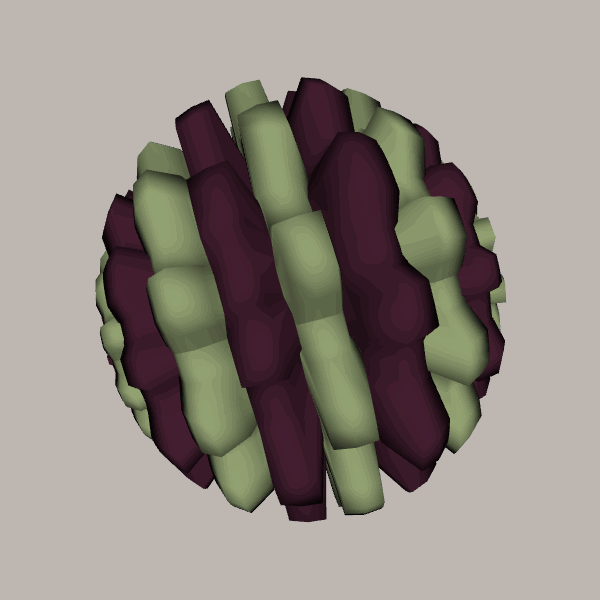
Background: light